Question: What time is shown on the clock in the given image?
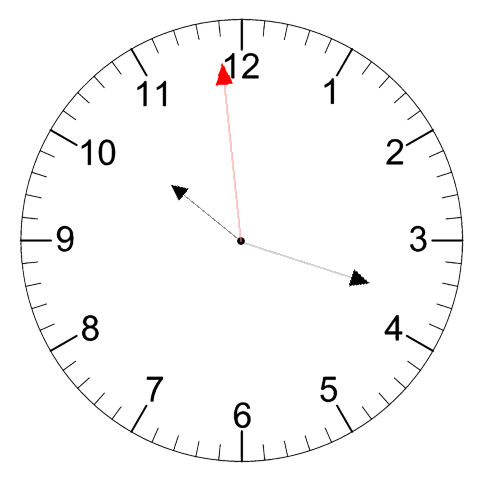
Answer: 10:17:59